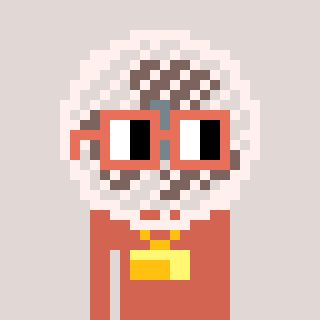
a pixel art character with square orange glasses, a fan-shaped head and a peachy-colored body on a warm background